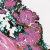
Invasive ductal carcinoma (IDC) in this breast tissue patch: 0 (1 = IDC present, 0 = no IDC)